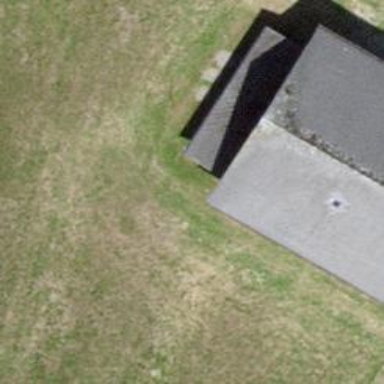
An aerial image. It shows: View of roof of building.